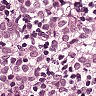
Metastatic tissue present: yes